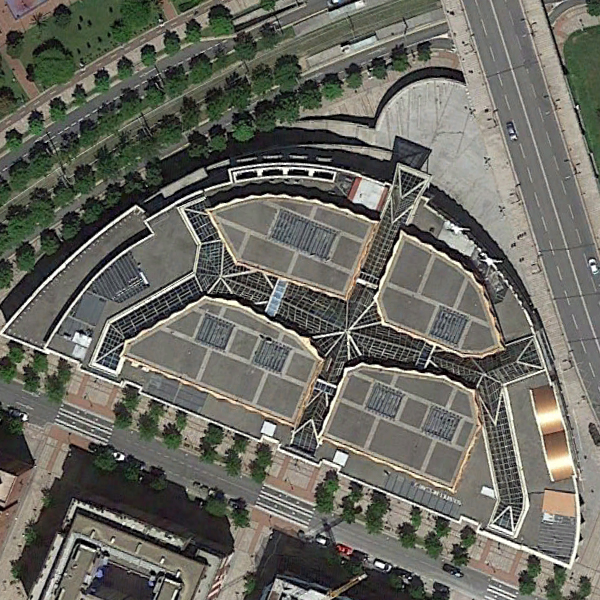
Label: Center